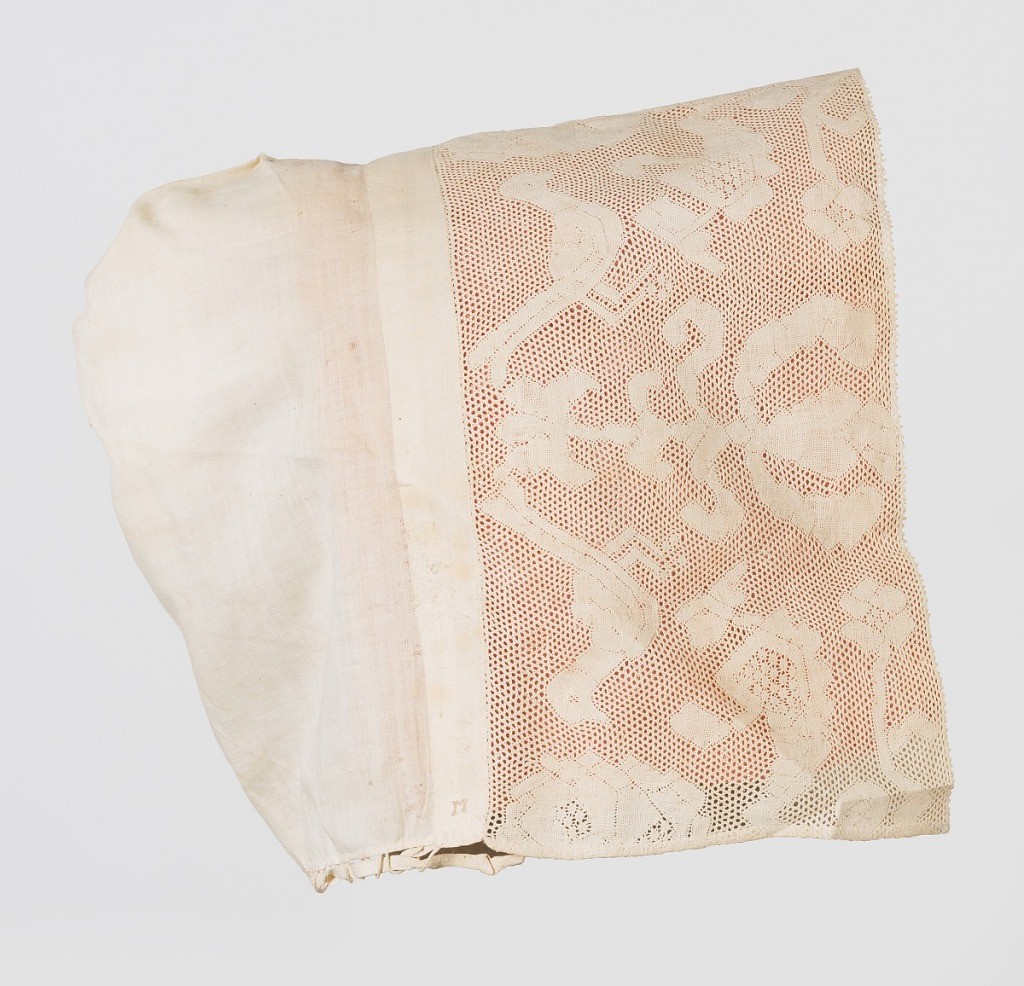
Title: Woman's cap
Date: early 18th century
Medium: linen Technique: bobbin lace
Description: Woman's cap with a Valencienne lace border worked in a pattern of two birds in a symmetrical tree. Embroidered initials "M" on right side, "W" on left side. Partially lined in pink silk.